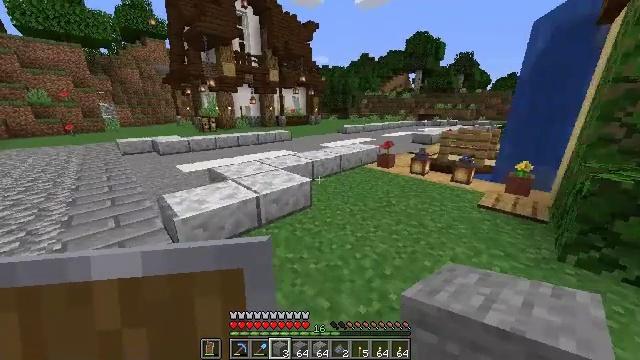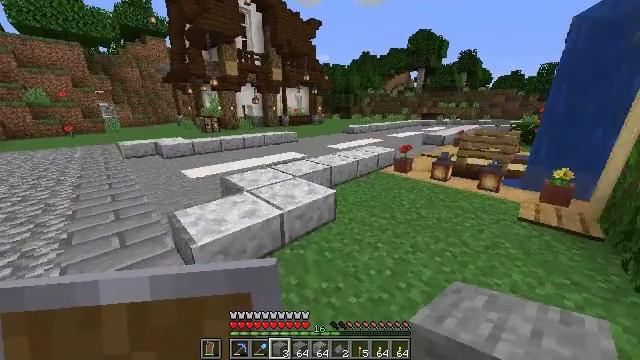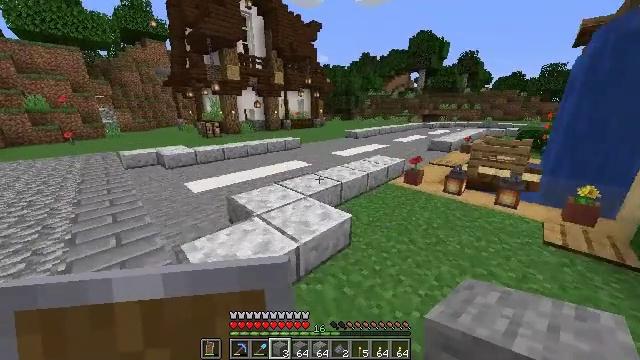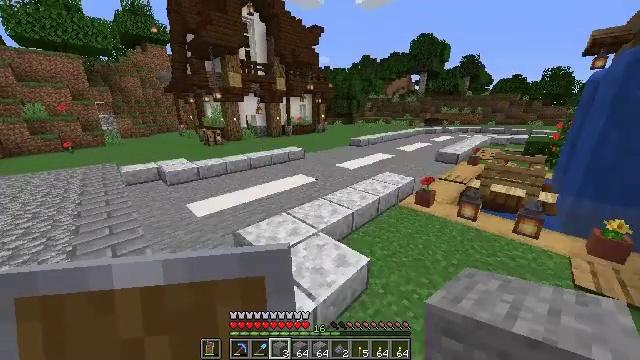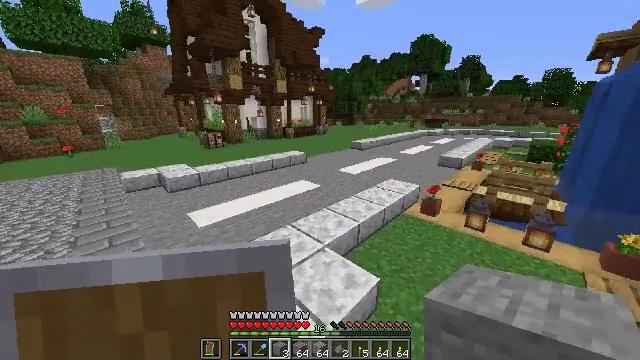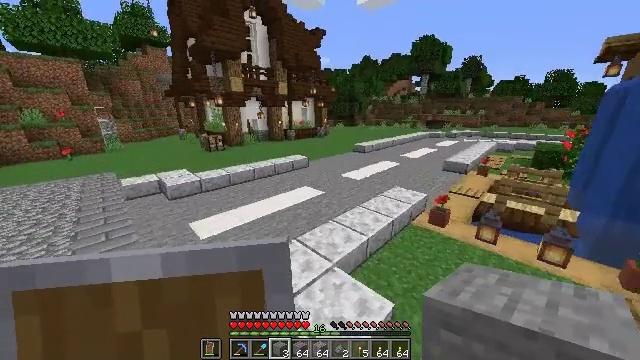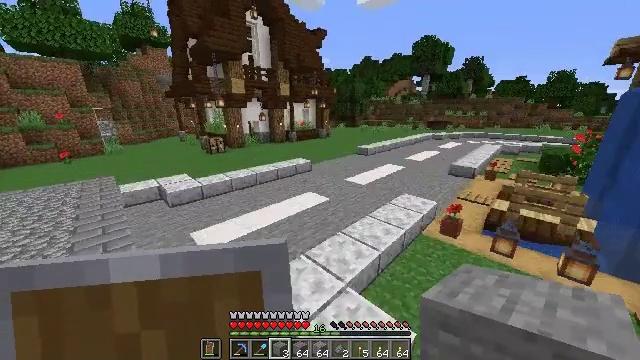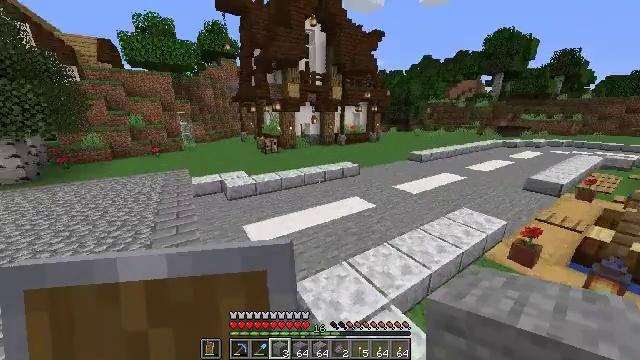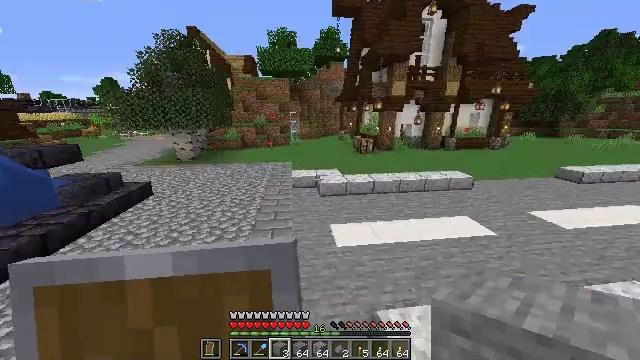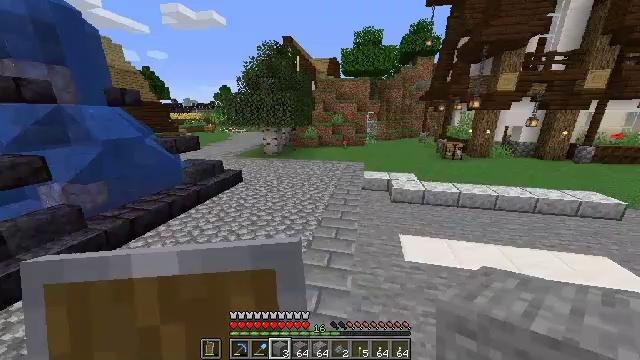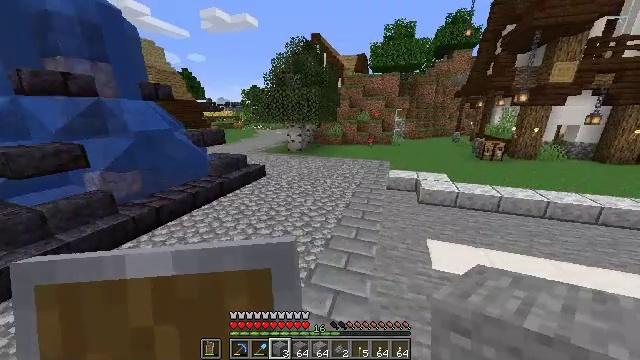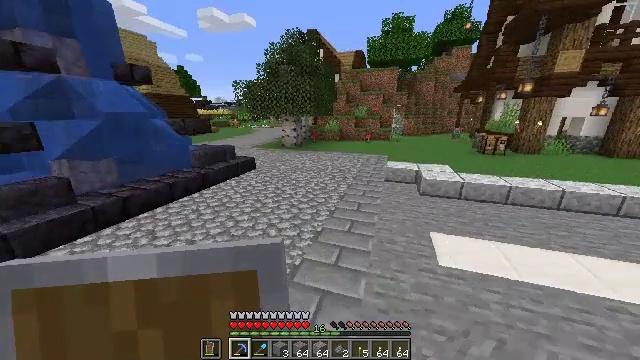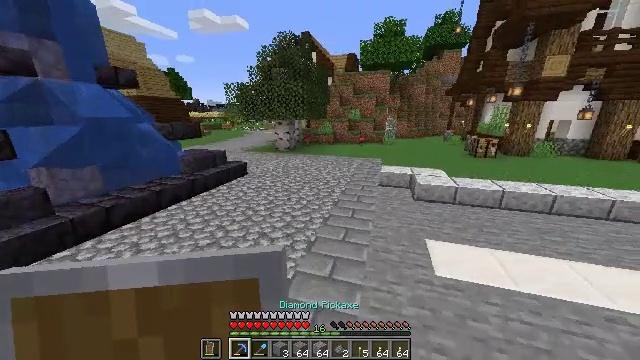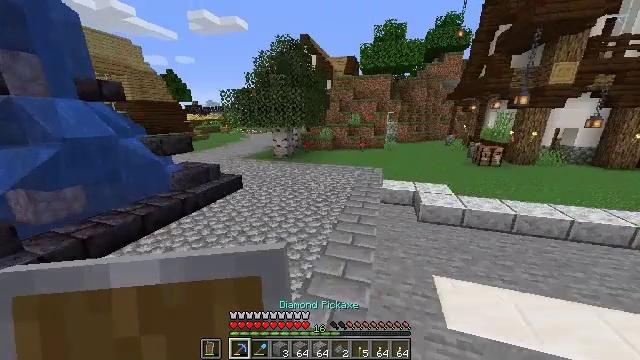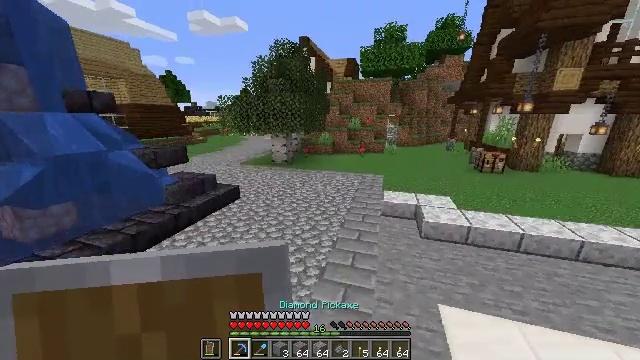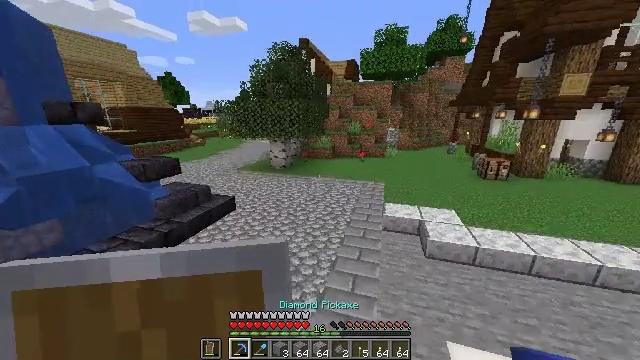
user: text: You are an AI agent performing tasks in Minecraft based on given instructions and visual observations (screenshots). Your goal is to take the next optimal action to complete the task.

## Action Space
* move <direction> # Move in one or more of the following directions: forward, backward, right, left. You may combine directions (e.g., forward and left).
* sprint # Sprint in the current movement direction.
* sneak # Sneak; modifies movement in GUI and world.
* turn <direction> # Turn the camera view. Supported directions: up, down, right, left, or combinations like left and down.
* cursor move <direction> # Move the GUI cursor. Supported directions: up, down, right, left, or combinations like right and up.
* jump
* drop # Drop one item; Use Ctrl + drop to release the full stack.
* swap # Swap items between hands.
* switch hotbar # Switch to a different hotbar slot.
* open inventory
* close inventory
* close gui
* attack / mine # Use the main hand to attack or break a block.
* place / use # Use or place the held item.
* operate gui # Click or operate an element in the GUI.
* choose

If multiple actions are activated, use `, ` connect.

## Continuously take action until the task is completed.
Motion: motion action
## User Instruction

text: Craft polished diorite.
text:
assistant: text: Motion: move forward and move left
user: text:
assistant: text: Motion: move forward and move left, jump
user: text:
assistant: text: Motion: move forward and move left, jump
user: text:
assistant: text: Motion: move forward and move left, jump
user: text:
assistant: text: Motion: move forward and move left, jump
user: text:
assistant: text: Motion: move forward and move left, jump
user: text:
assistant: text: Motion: move forward and move left, turn left, jump
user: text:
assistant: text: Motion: move forward and move left, turn left, jump
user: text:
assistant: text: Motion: move forward, turn left, jump
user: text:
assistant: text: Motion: move forward, turn left, jump
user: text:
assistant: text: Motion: move forward, jump, switch to hotbar 1
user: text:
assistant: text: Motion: move forward, turn right, jump, switch to hotbar 1
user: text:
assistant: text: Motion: move forward, jump
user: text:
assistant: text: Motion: move forward, jump
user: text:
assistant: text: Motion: move forward, jump
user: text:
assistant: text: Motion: move forward, jump
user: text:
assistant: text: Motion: move forward, jump
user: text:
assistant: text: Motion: move forward, jump
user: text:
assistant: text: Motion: move forward, jump
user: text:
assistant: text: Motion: move forward, turn left, jump
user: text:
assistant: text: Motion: move forward and move left, turn left, jump
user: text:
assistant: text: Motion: move forward and move left, turn left and up, jump
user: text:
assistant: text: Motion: move forward and move left, turn left, jump
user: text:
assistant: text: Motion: move forward and move left, jump
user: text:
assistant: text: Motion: move forward, jump
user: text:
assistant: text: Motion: move forward, jump
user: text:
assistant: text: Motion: move forward, jump
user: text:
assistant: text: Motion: move forward, jump
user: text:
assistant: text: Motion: move forward, jump
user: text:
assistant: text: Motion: move forward, jump